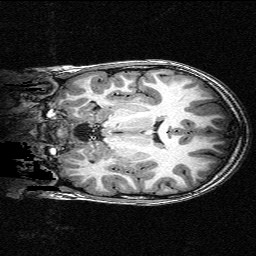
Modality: T1w
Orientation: coronal
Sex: male